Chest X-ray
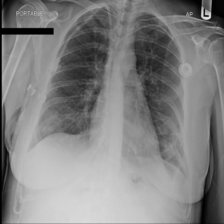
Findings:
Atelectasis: negative
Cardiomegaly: negative
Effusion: negative
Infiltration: positive
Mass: negative
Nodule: negative
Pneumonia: negative
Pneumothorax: negative
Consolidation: negative
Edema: negative
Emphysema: negative
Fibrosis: negative
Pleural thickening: negative
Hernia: negative